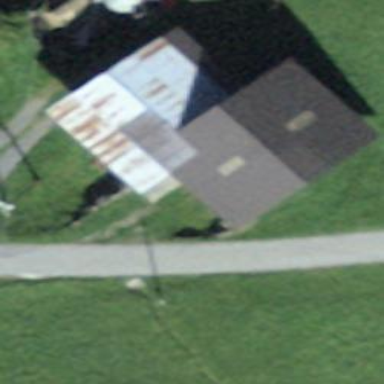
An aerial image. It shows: Barn.